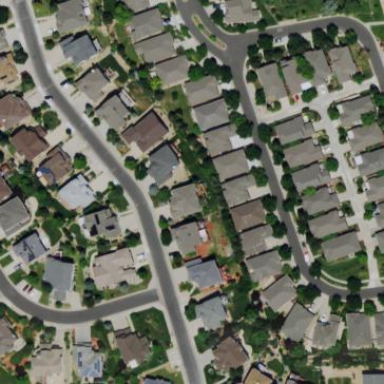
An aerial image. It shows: This residential area consists of single-family homes.